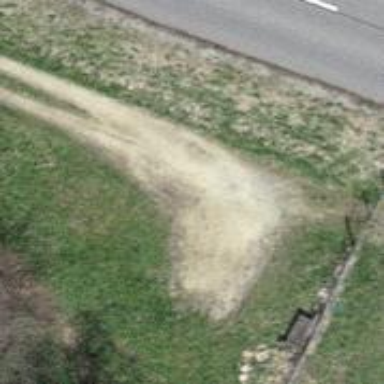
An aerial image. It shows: Turning circle on the road.